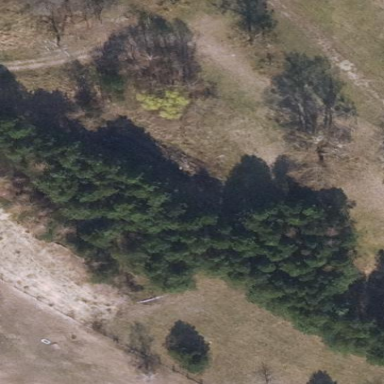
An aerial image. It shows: Forest area.